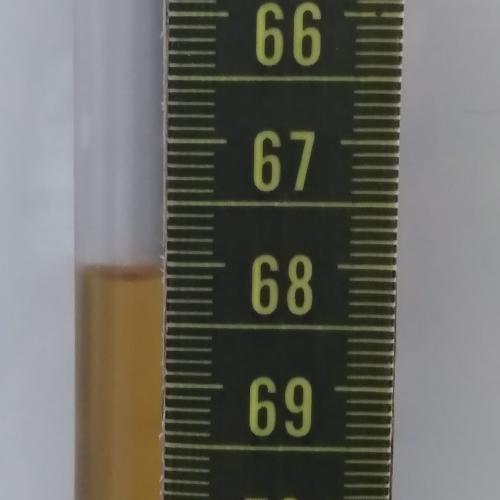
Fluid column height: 68.1 cm